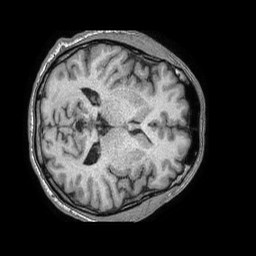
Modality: T1w
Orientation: axial
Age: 42
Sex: male
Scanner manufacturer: philips
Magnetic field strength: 1.5 T
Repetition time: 0.00751 s
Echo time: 0.003432 s